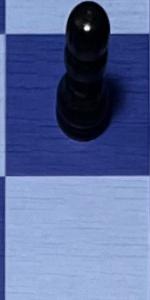
Label: Empty